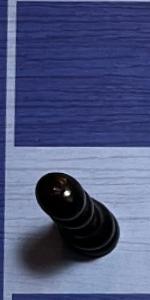
Label: Pawn_Black